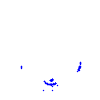
Particle: kaon